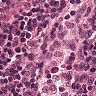
Metastatic tissue present: no